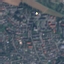
Land use / land cover class: Residential